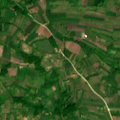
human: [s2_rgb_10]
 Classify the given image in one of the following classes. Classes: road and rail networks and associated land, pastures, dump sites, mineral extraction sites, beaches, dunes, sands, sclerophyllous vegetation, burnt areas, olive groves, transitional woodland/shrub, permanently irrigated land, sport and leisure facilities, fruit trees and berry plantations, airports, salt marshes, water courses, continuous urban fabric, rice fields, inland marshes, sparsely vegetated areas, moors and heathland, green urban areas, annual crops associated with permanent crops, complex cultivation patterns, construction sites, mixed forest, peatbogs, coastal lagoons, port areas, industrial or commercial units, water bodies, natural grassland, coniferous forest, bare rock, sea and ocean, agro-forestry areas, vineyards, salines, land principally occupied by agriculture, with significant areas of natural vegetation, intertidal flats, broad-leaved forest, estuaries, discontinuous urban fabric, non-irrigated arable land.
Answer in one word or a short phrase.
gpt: complex cultivation patterns, land principally occupied by agriculture, with significant areas of natural vegetation, broad-leaved forest, transitional woodland/shrub